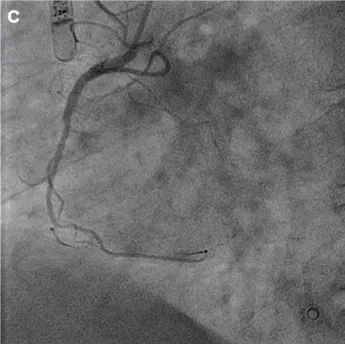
Views of the RCA before.
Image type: radiology (x_ray)